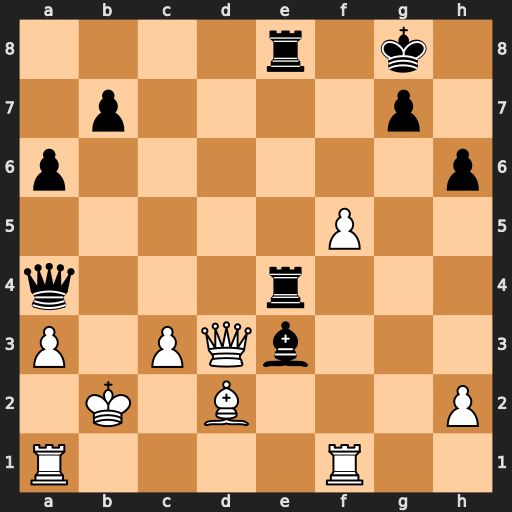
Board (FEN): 4r1k1/1p4p1/p6p/5P2/q3r3/P1PQb3/1K1B3P/R4R2
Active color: w
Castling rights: -
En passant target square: -
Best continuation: f6 gxf6 Bxe3